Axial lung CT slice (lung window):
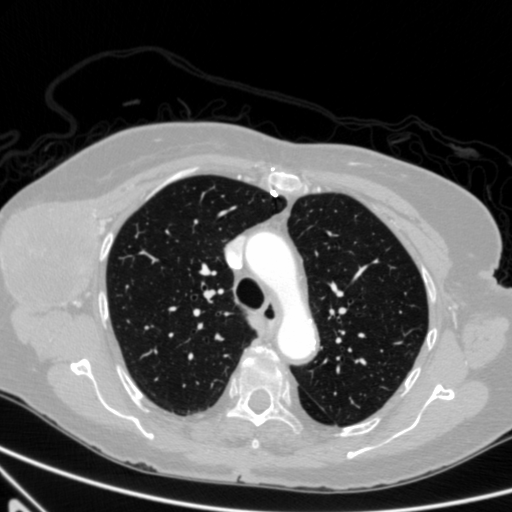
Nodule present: no